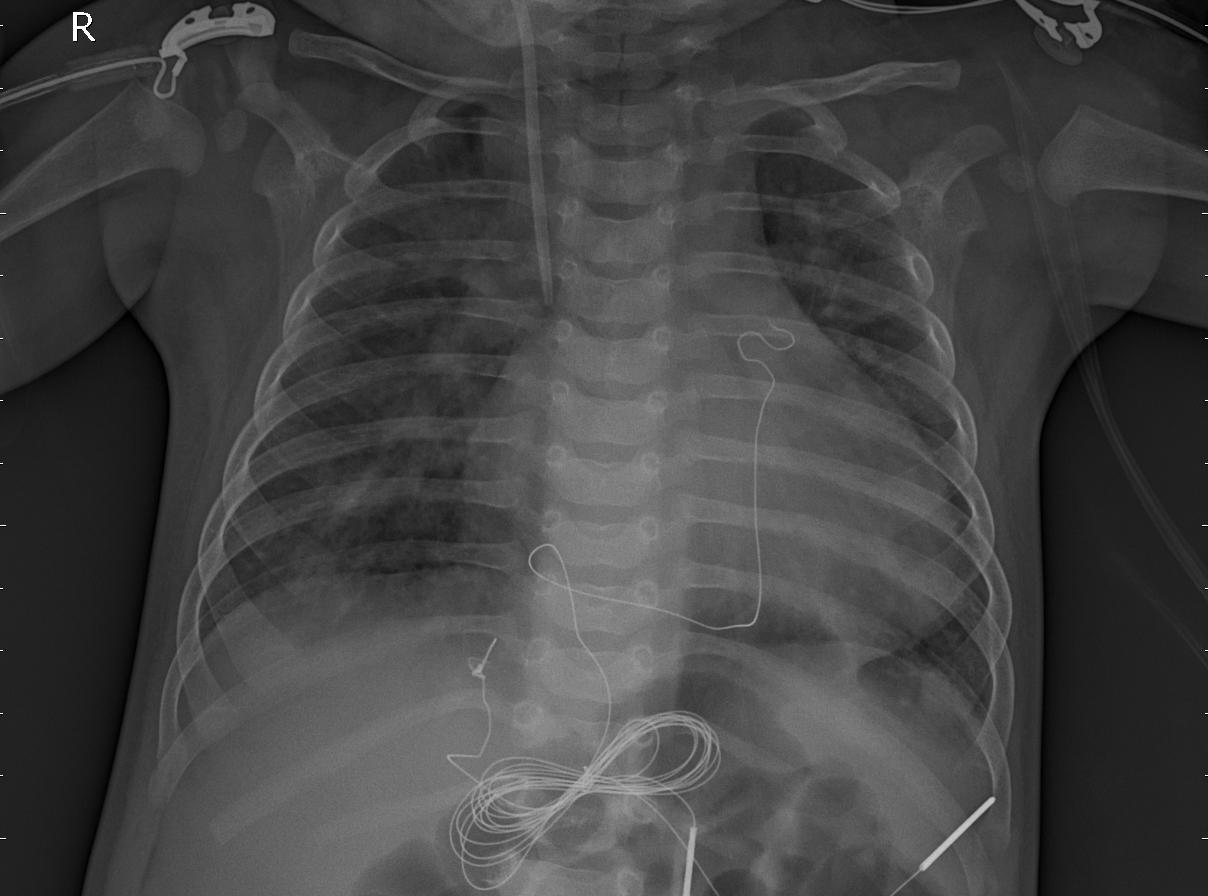
Diagnosis: PNEUMONIA